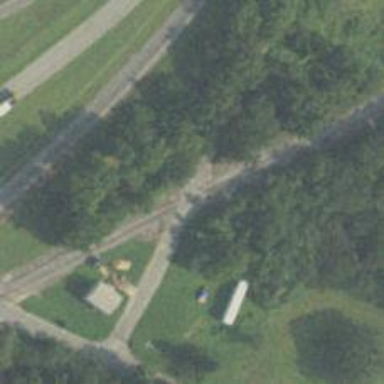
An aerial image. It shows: Railway level crossing.